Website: ulta-beauty
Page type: billing-address
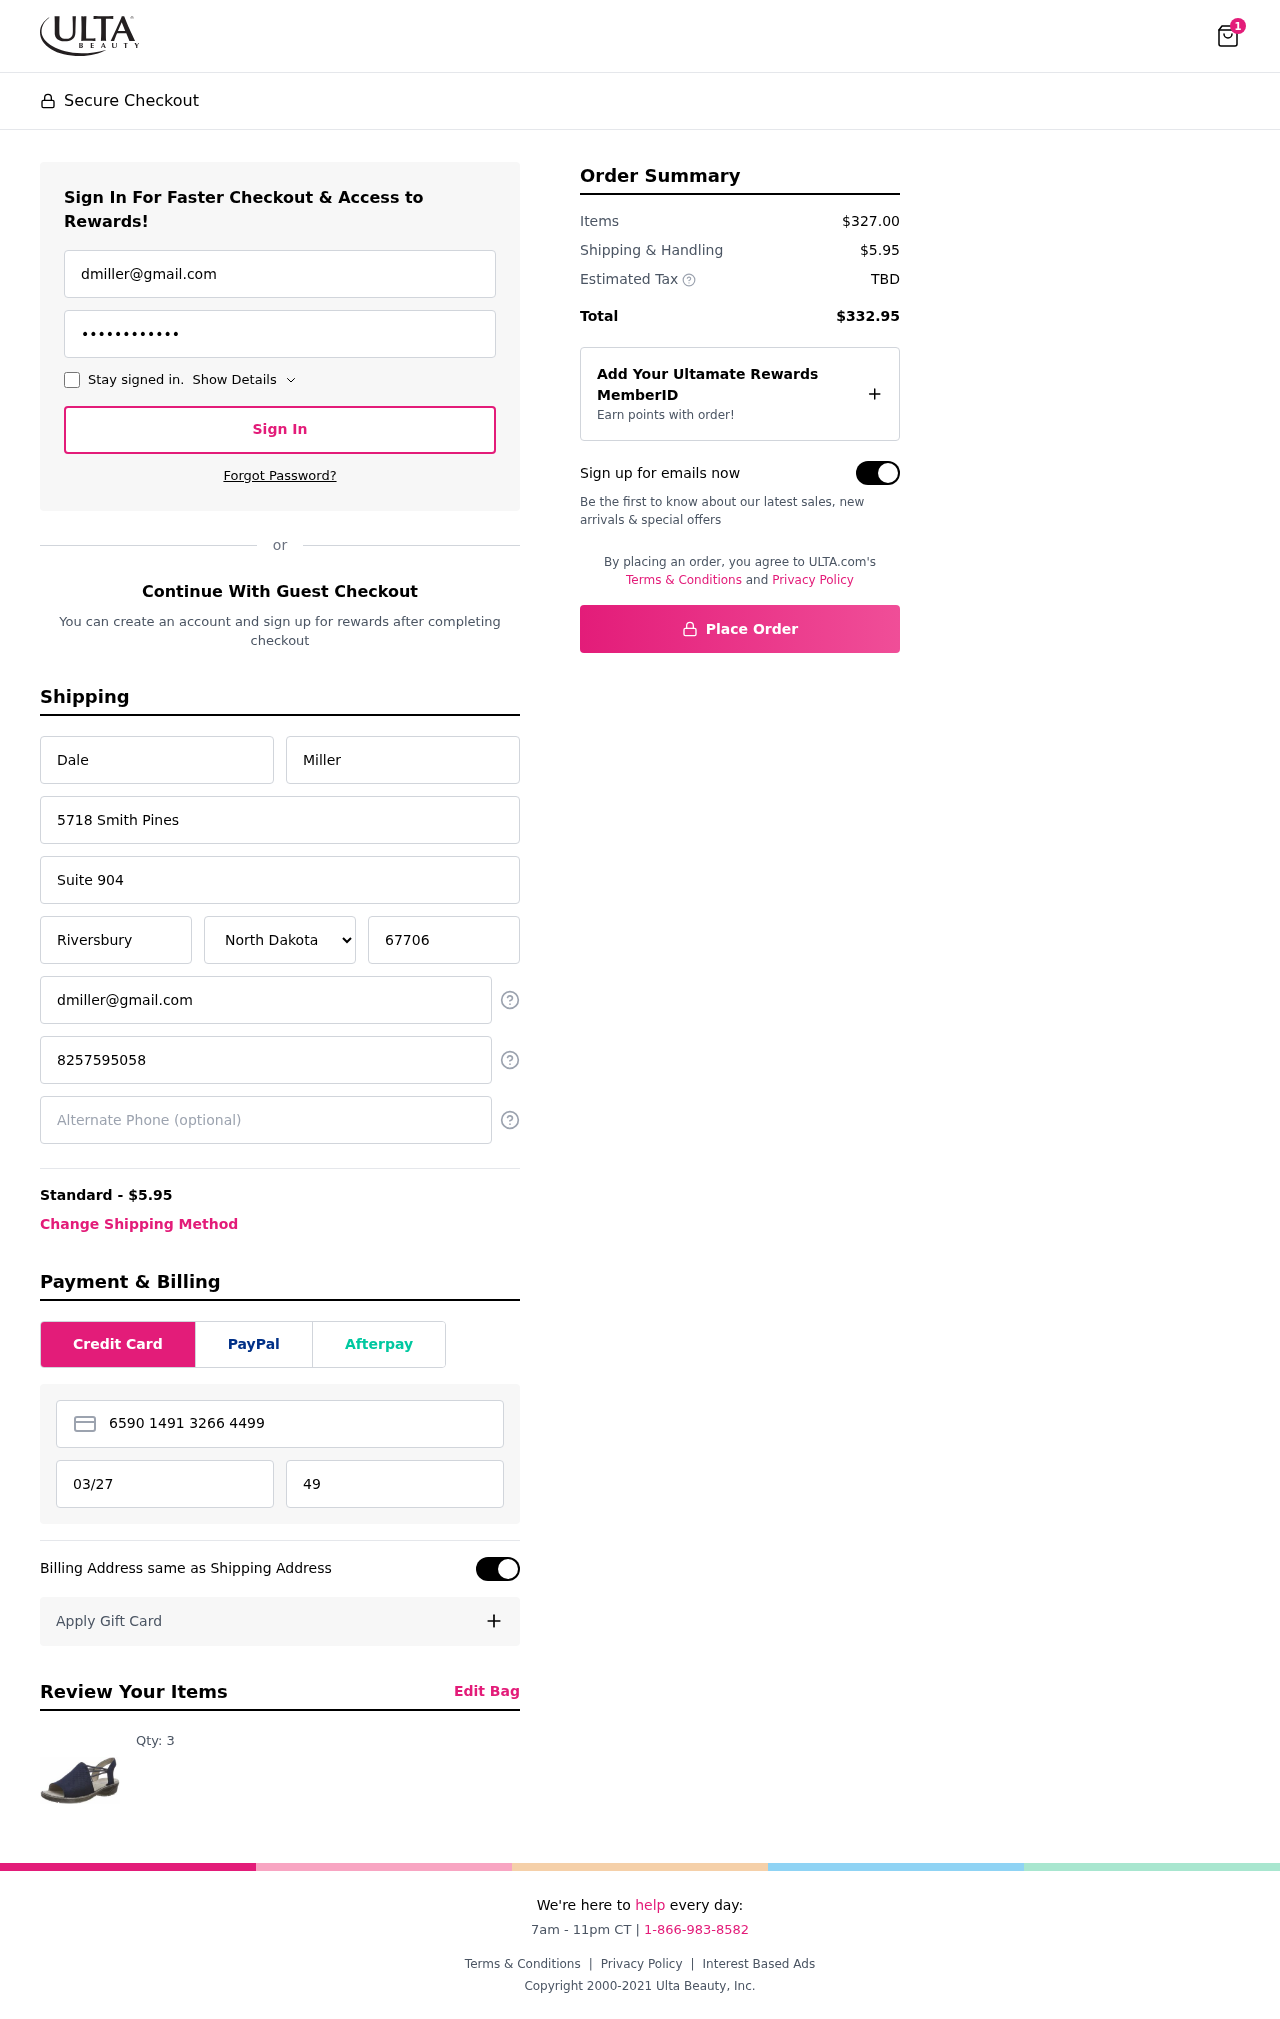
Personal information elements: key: PII_STATE
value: North Dakota
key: PII_EMAIL
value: dmiller@gmail.com
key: PII_FIRSTNAME
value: Dale
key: PII_LASTNAME
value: Miller
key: PII_STREET
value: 5718 Smith Pines
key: PII_STREET2
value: Suite 904
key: PII_CITY
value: Riversbury
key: PII_POSTCODE
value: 67706
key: PII_PHONE
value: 8257595058
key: PII_CARD_NUMBER
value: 6590 1491 3266 4499
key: PII_CARD_EXPIRY
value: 03/27
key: PII_CARD_CVV
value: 499
Product elements: key: PRODUCT1_QUANTITY
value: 3
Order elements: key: ORDER_NUM_ITEMS
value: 1
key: ORDER_SHIPPING_COST
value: $5.95
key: ORDER_SUBTOTAL
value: $327.00
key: ORDER_TOTAL
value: $332.95